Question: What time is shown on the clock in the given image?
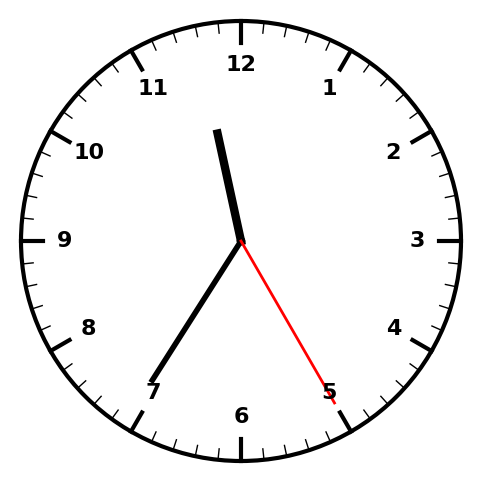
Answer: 11:35:25